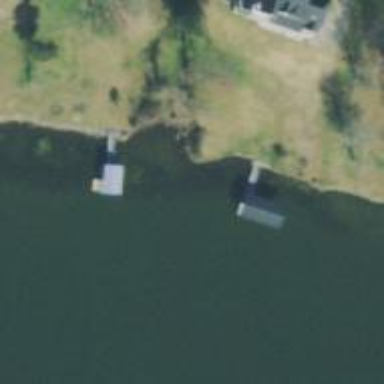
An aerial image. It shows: Dock by the waterway.